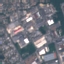
Land use / land cover class: Industrial